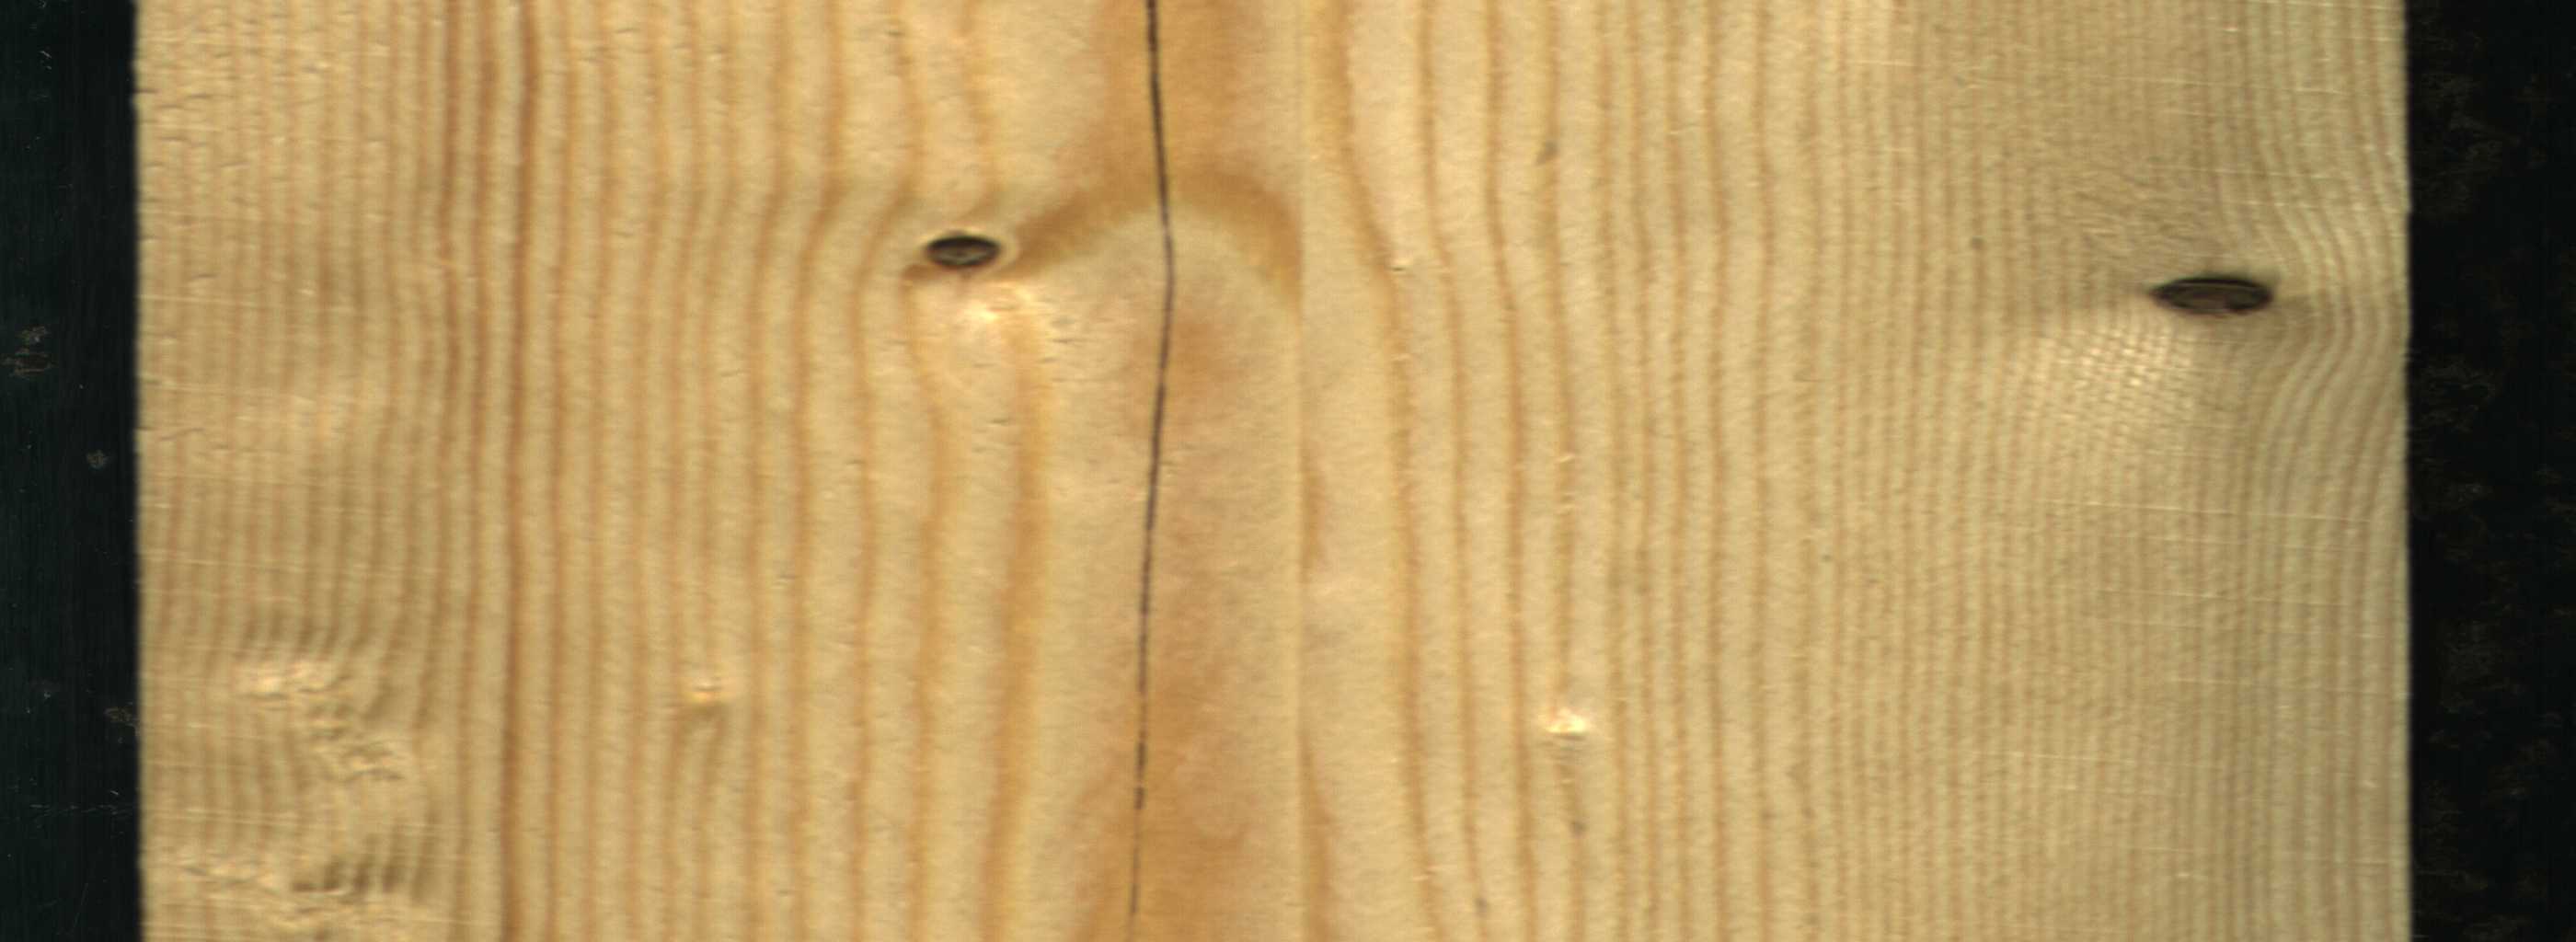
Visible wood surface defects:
resin
Crack
Dead_Knot
Dead_Knot